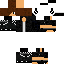
A male human skin with dark skin, wearing brown long hair dressed in a blue hoodie and black pants, featuring a closed mouth.